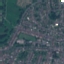
Land use / land cover class: Residential